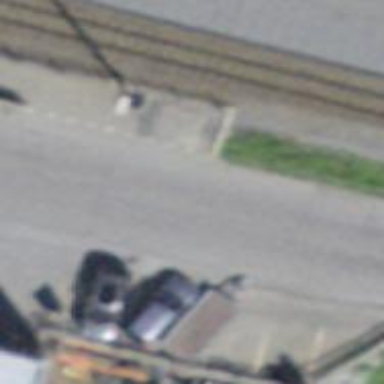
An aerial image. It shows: Footway with ramp.